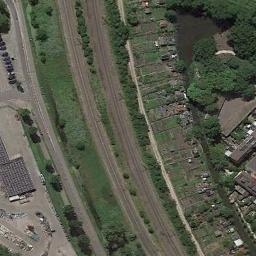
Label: railway